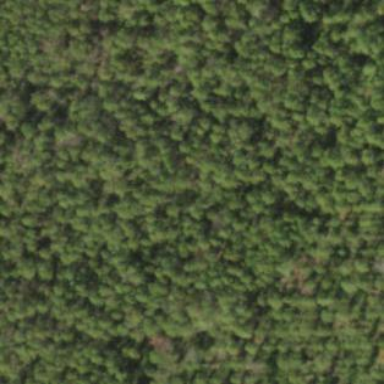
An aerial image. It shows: Woodland consisting mainly of needle-leaved trees.